Question: I need split chapter's title to title number and title name. Format of chapters title is:
'''
some long text
3.7.2 sealant durability
paragraph with text // (.*)
3.7.3 funkcni schopnost
paragraph with text...
3.1.13 plastic sealant xx 21
paragraph with text
3.1.14 plastic sealant
xx 21
paragraph with text
3.7.12 sealant durability
paragraph with text
3.7.325 funkcni schopnost
'''
Problem is that, ilustrated values are between long text, full of special chars.
I used to follow code, but it splited only last digit after last dot. When I fill a "+" character after last "\d", is thrown an error. What is the correct regular expression for this problem?
'''
title.trim().split("(?<=(\d\.\d{1,2}\.[\d]))")
'''
Expected output:
'''
splitedValue[0] : '3.7.2'
splitedValue[1] : 'sealant durability'
...
splitedValue[0] : '3.1.14'
splitedValue[1] : 'plastic sealant xx 21'
...
'''

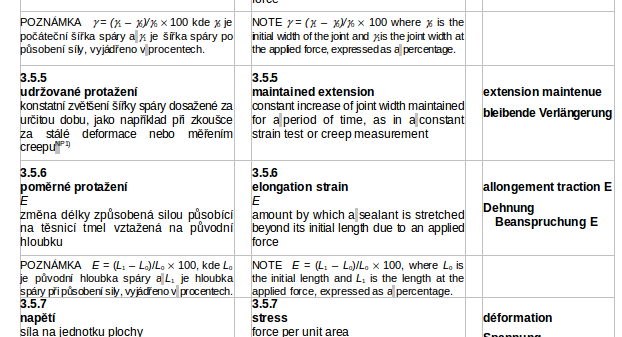
Answer: Using is less suitable for your case than using precompiled regexp with groups for number and title. Below is the snippet that parses your test cases:
'''
public static void main(String[] args) {
Pattern pattern = Pattern.compile("([\d\.]+)\s+(.*)", Pattern.MULTILINE | Pattern.DOTALL);
List<String> input = Arrays.asList(
"3.7.2 sealant durability",
"3.7.3 funkcni schopnost",
"3.1.14 plastic sealant xx 21",
"3.1.14 plastic sealant
" +
"xx 21",
"3.7.12 sealant durability",
"3.7.325 funkcni schopnost");
for (String s : input) {
Matcher matcher = pattern.matcher(s);
System.out.println("Input:" + s);
if (matcher.matches()) {
System.out.println("Number: " + matcher.group(1));
System.out.println("Title: '" + matcher.group(2)+"'");
}
System.out.println();
}
}
'''